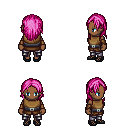
a pixel art fantasy rpg character, female body template, human, dark skin, leather chest armor, metal pants, pink long hairstyle, cloth bracers, ghillies, four views (front, back, left, right), 2x2 character sprite sheet, small pixel art, hard edges, no anti-aliasing